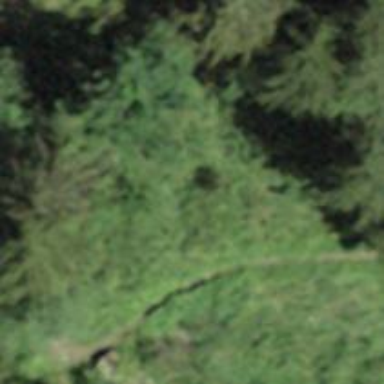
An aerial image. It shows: Ground path.